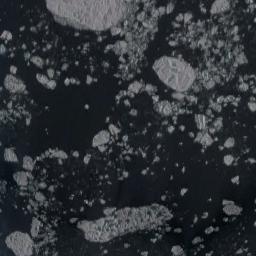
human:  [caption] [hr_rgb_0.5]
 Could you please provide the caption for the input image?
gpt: There are sea ice of different sizes .

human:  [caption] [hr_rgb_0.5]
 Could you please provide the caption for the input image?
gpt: Several large ice cubes of various sizes and surrounding small pieces of ice float on the deep blue sea .

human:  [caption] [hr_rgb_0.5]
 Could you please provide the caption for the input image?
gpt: A lot of small pieces of sea ice float in the deep blue sea .

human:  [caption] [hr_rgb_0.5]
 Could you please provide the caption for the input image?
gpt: There are many ice on the dark blue sea .

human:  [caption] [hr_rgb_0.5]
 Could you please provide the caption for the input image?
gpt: There are many pieces of sea ice .